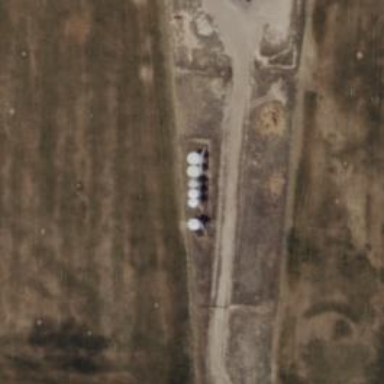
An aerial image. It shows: Storage tank that is man-made.